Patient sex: F
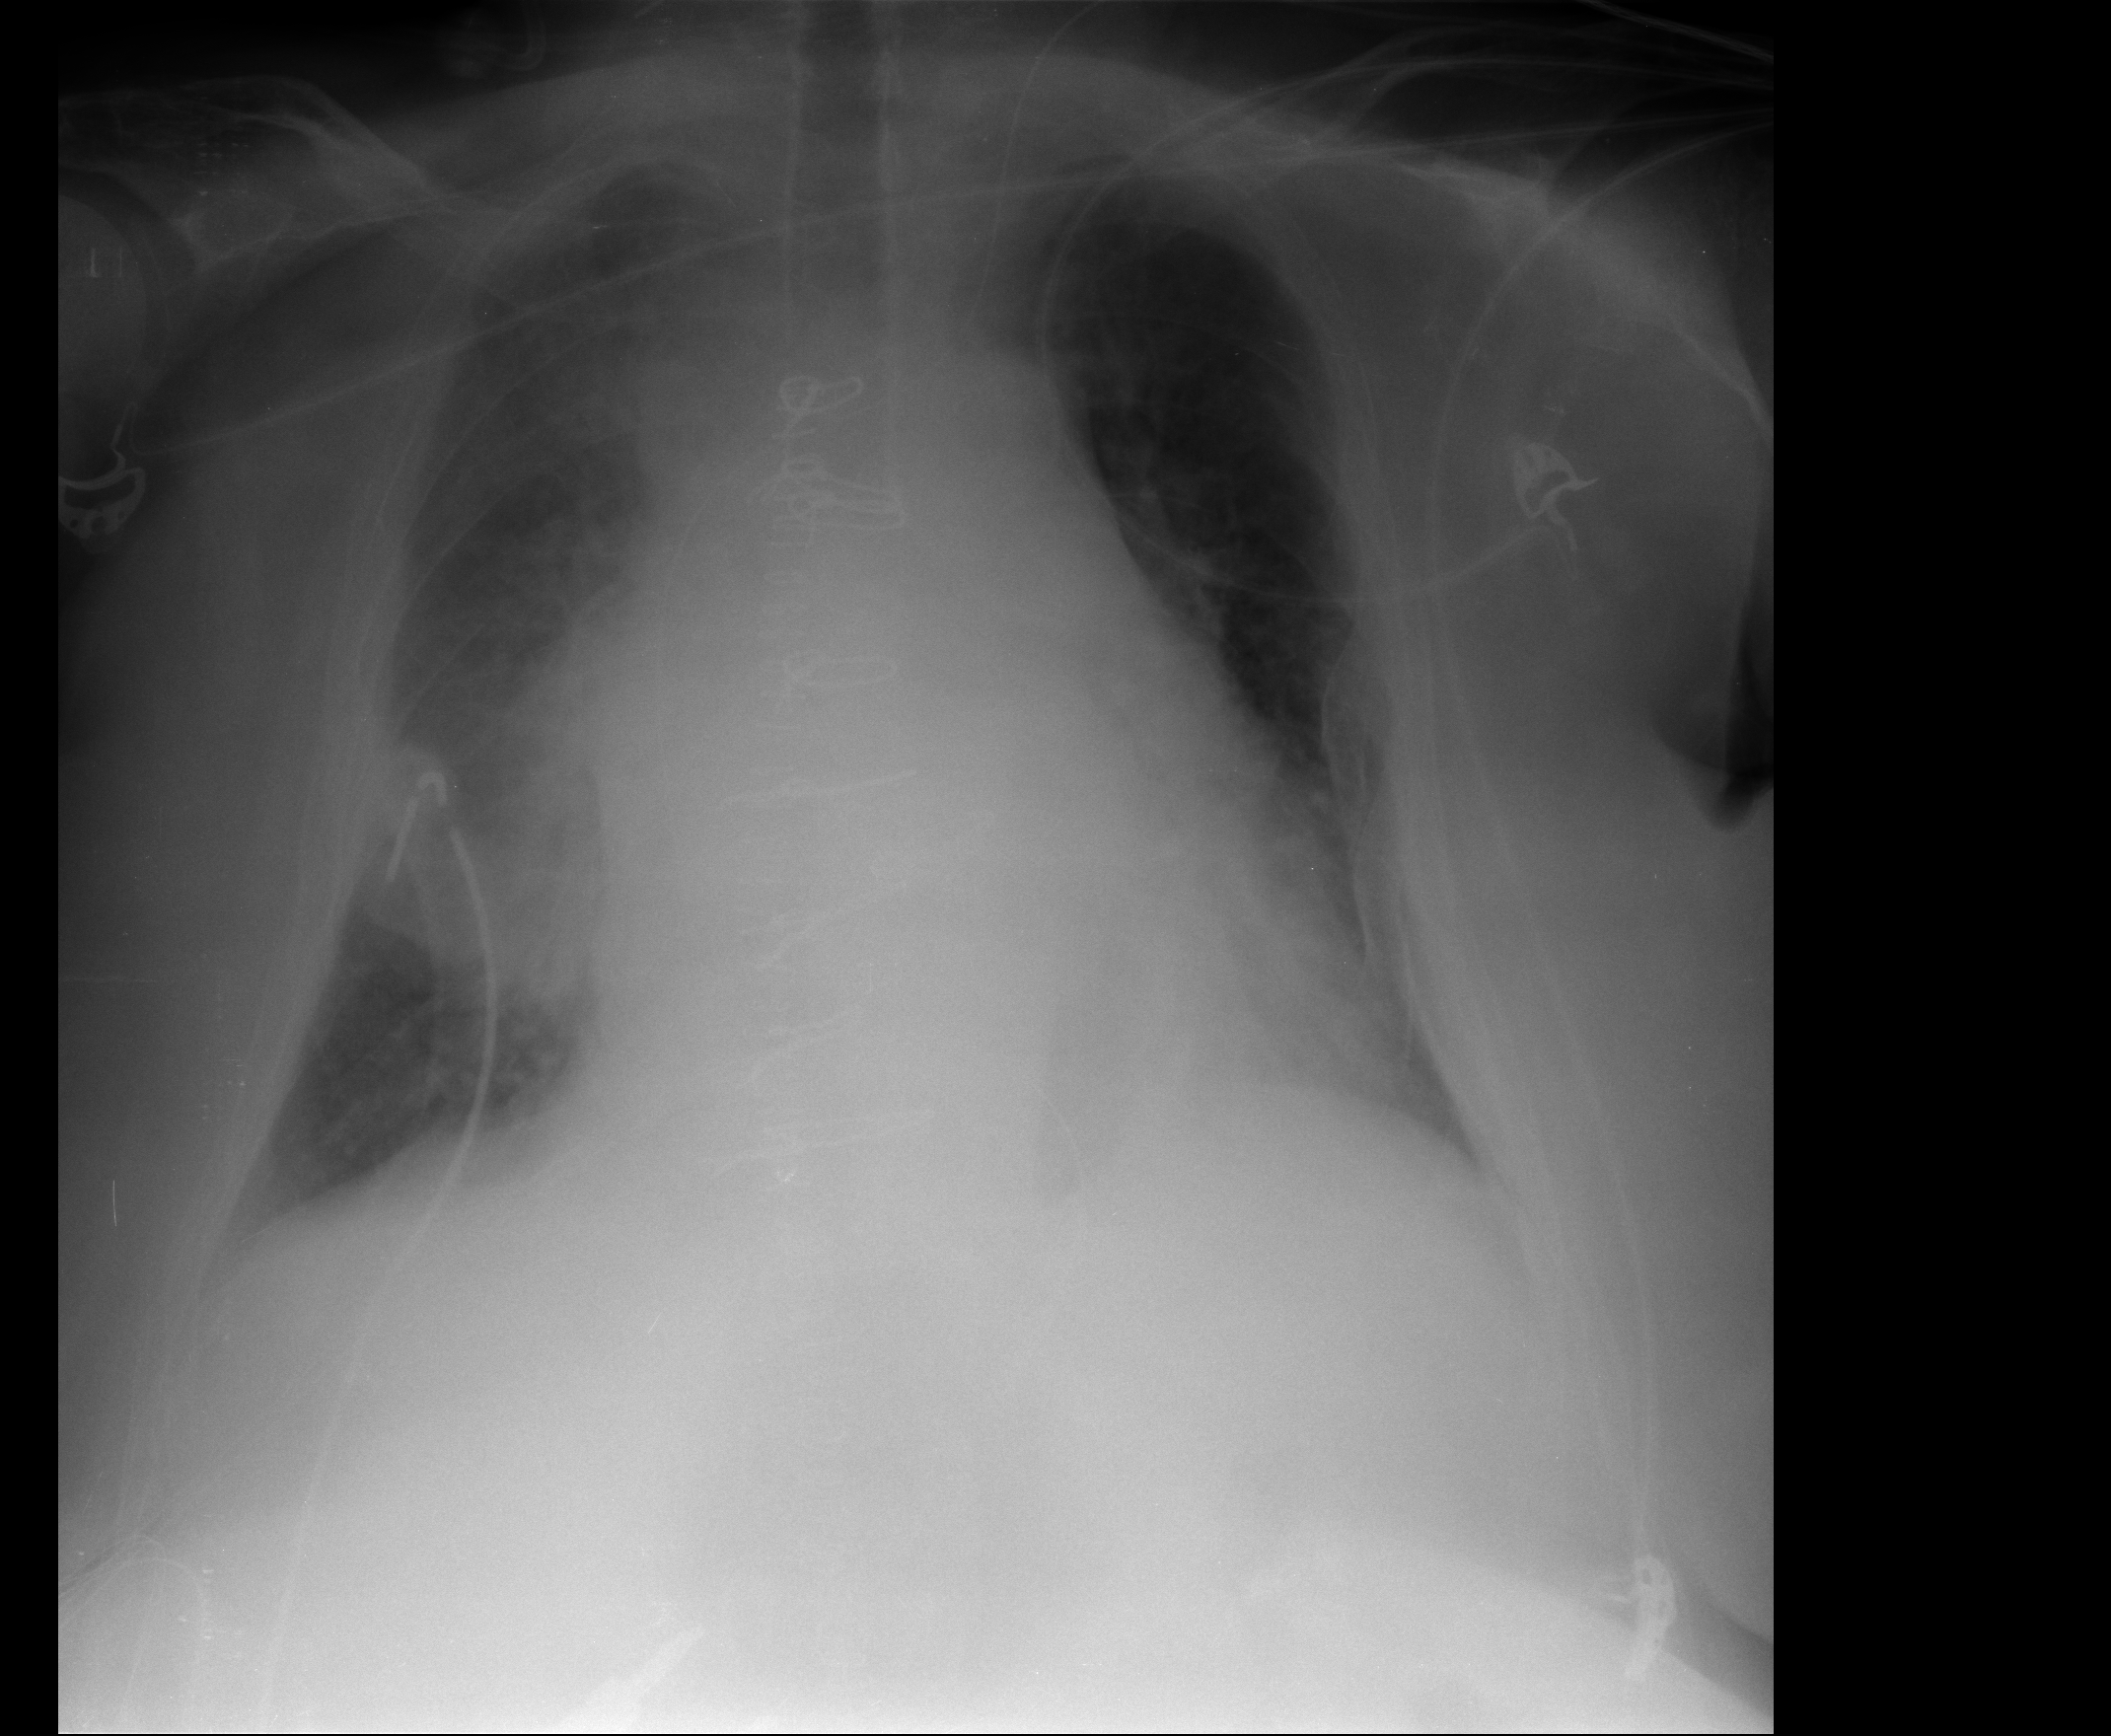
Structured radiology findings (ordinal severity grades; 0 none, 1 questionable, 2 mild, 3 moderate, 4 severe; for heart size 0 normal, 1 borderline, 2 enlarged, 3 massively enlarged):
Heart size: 2
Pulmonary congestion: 2
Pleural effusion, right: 2
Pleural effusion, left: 2
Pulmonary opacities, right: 2
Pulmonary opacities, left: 0
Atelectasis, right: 2
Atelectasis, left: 2